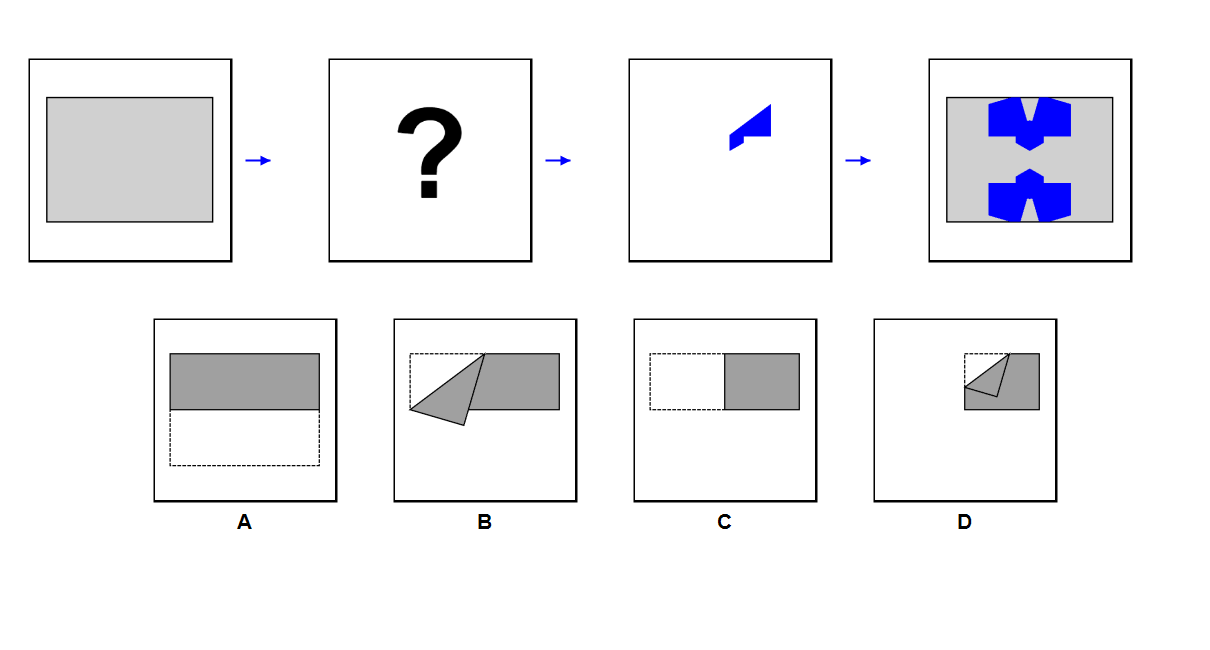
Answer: B